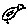
Label: bird